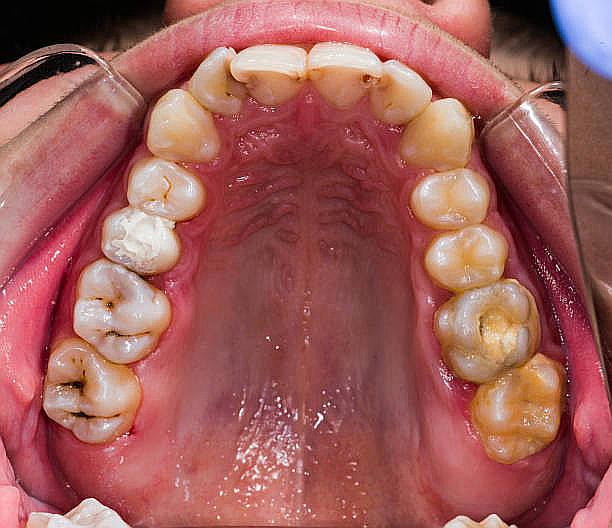
Condition: Gingivitis